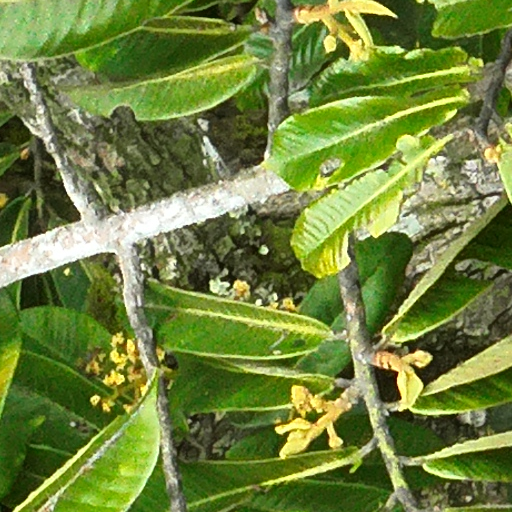
Species: Virola surinamensis
GBIF accepted scientific name: Virola surinamensis
Crown area (m\u00b2): 131.89